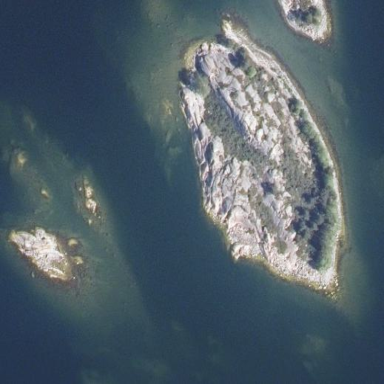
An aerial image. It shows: Islet along the coastline.